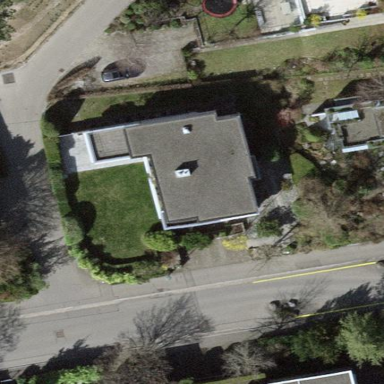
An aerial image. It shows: Building with flat roof.